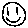
Label: smiley face